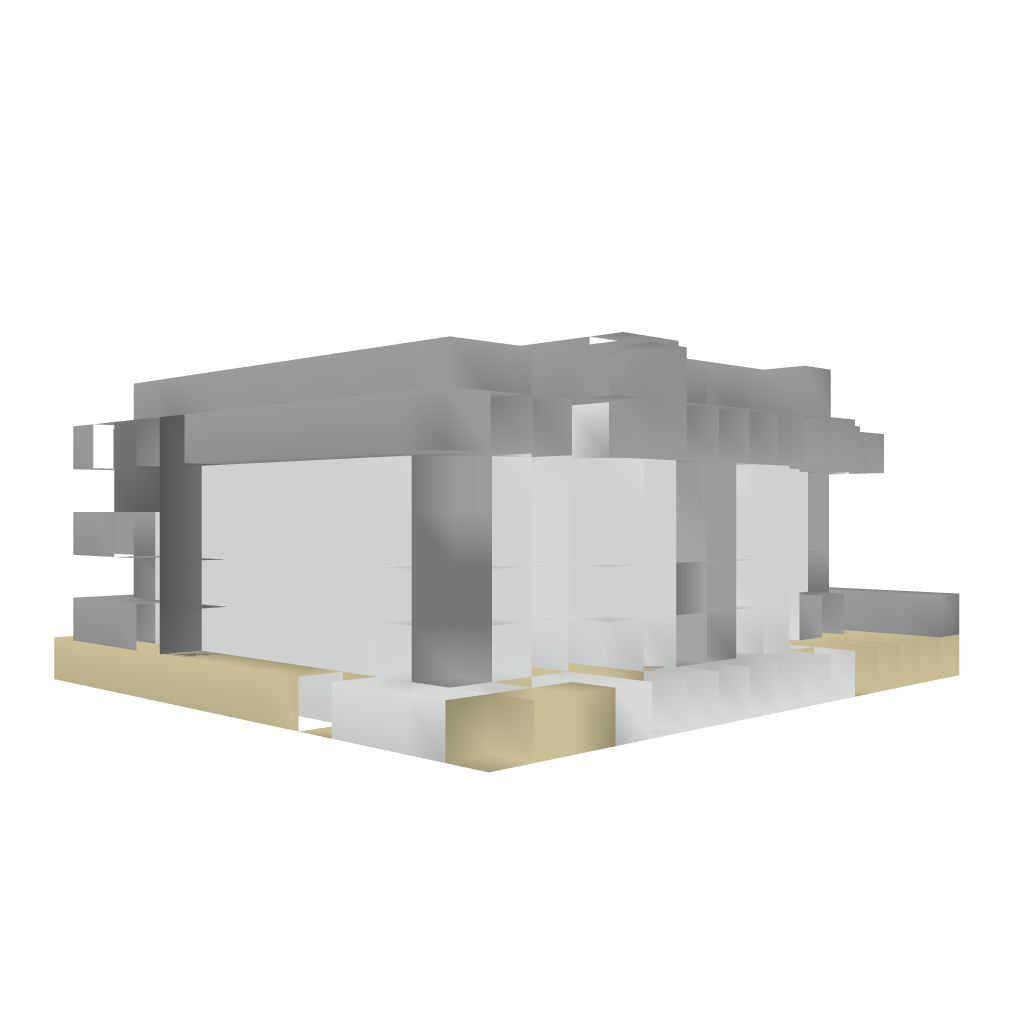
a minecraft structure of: Small Library